Field crop: maize
Growth stage: 2
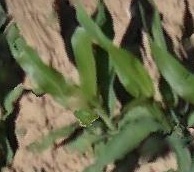
Species: maize